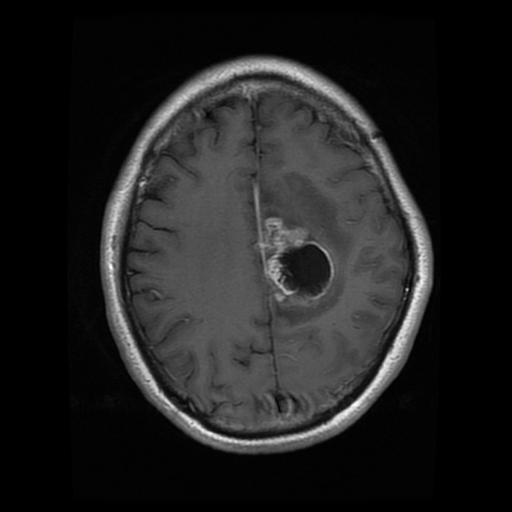
Label: glioma